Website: bh-photo
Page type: payment
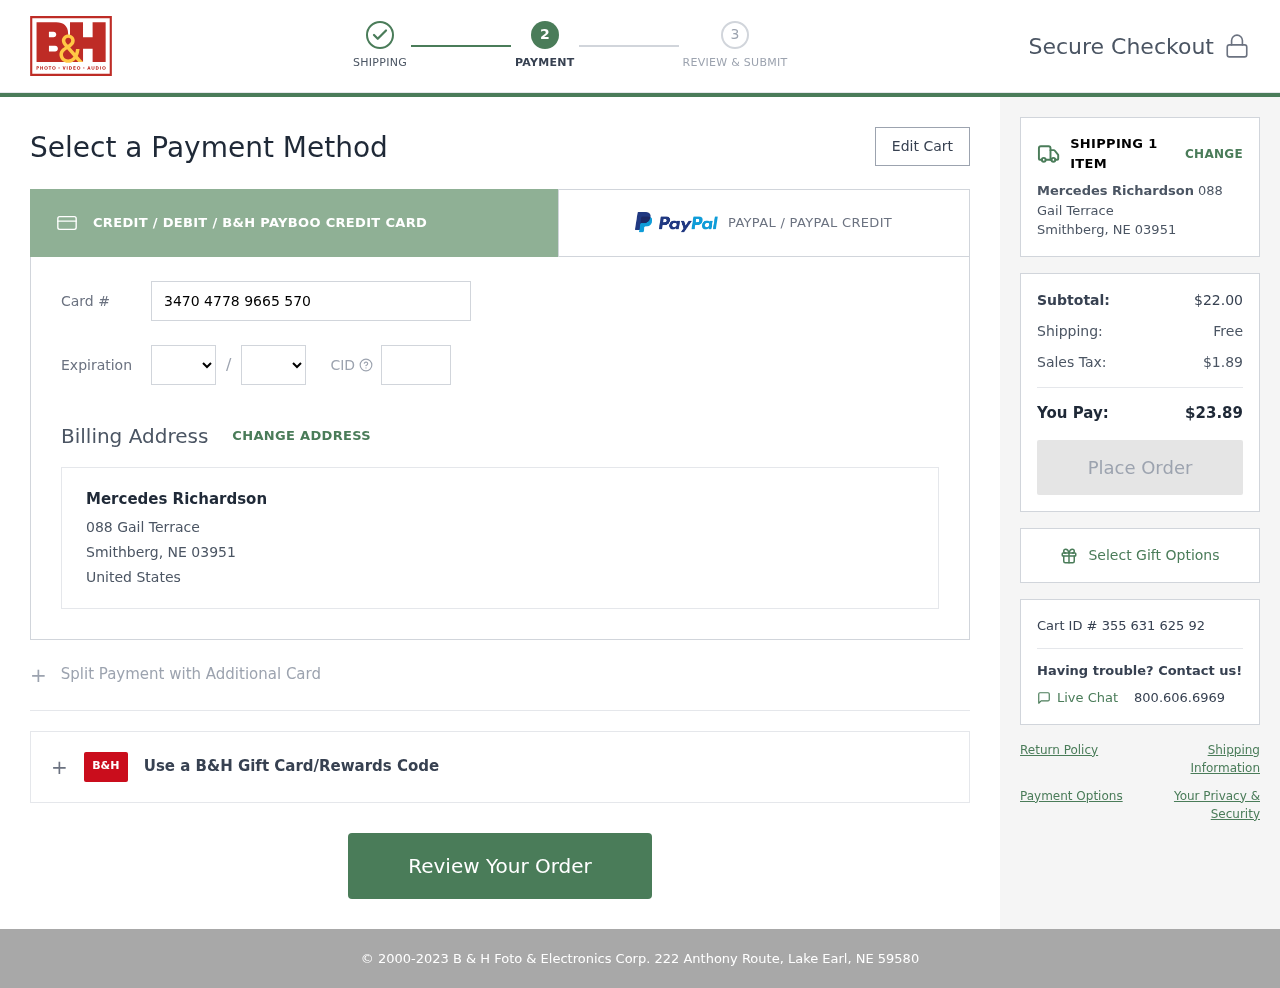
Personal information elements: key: PII_CARD_CVV
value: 8279
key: PII_CARD_EXPIRY_MONTH
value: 04
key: PII_CARD_EXPIRY_YEAR
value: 30
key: PII_CARD_NUMBER
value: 3470 4778 9665 570
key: PII_CITY_STATE_ZIP
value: Smithberg, NE 03951
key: PII_COUNTRY
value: United States
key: PII_FULLNAME
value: Mercedes Richardson
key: PII_STREET
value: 088 Gail Terrace
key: PII_FULLNAME2
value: Mercedes Richardson
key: PII_CITY
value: Smithberg
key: PII_STATE_ABBR
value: NE
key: PII_POSTCODE
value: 03951
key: PII_POSTCODE_FULL
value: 03951
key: PII_CITY_STATE
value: Smithberg, NE
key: PII_POSTCODE_NUMERIC
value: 3951
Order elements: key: ORDER_NUM_ITEMS
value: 1
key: ORDER_SUBTOTAL
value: $22.00
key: ORDER_SHIPPING_COST
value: Free
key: ORDER_TAX
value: $1.89
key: ORDER_TOTAL
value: $23.89
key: ORDER_ID
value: Cart ID # 355 631 625 92